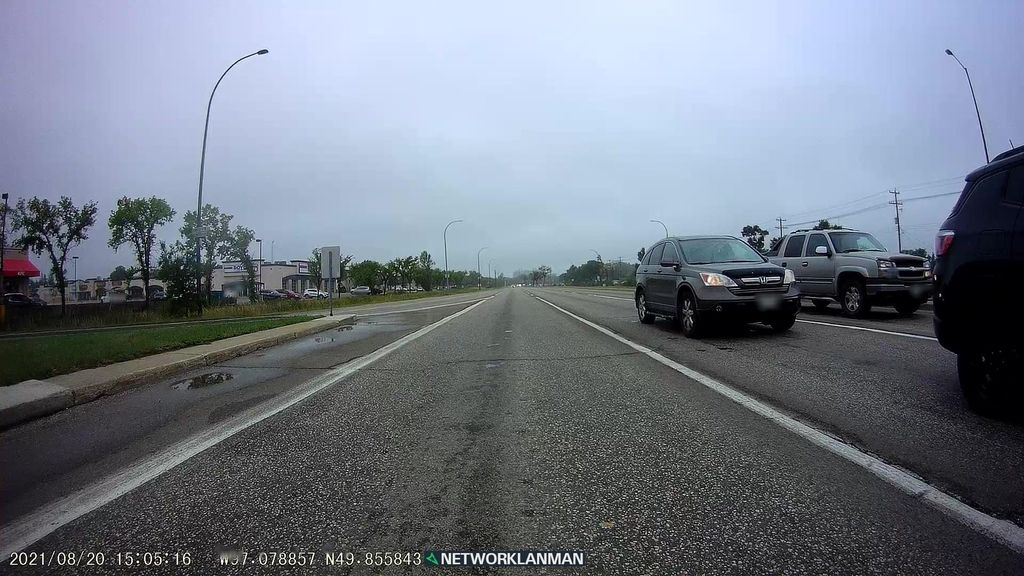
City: winnipeg